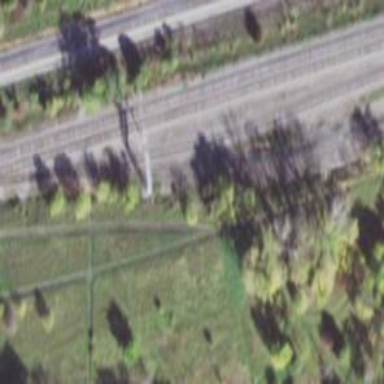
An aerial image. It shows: Railway signal.